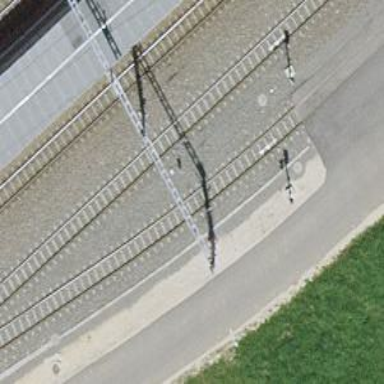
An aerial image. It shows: Narrow-gauge railway yard with electrified contact lines.